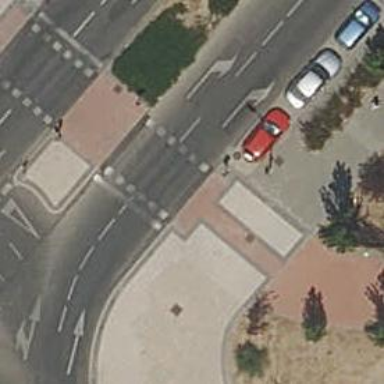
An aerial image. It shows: Footway surfaced with paving stones.